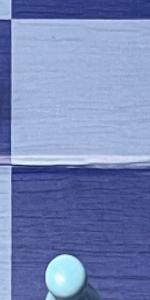
Label: Empty